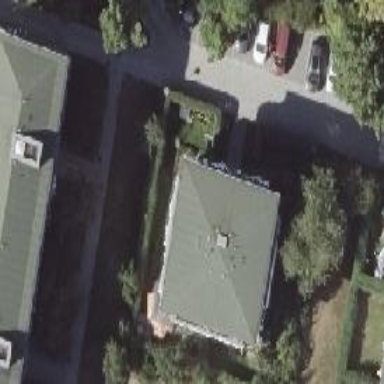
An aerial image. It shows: Pyramidal-shaped roof of apartment building.